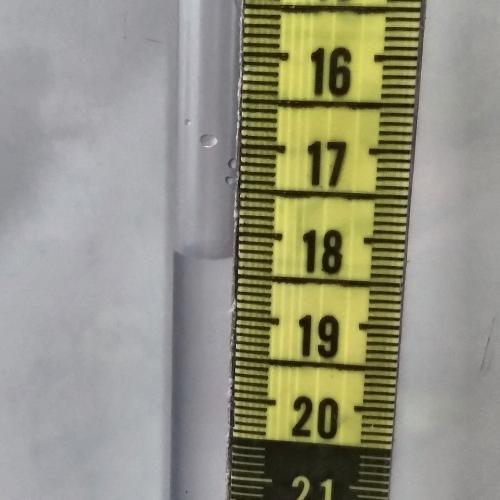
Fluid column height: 18.3 cm